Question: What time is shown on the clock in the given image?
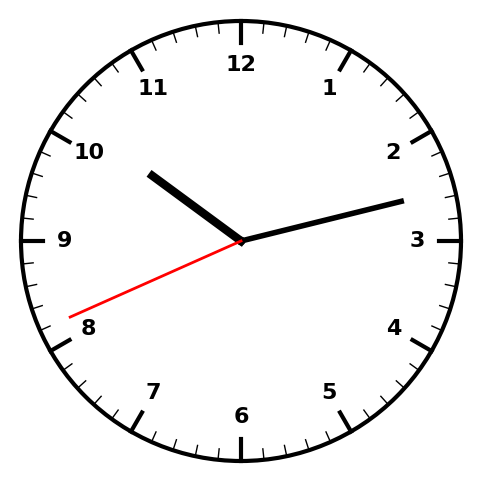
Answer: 10:12:41